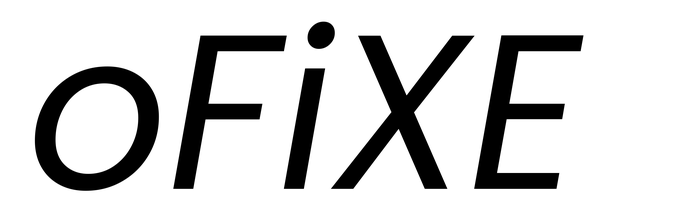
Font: Poppins-Italic